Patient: sex F, age 39
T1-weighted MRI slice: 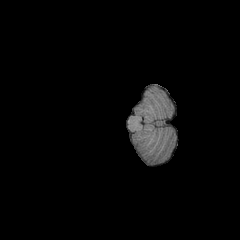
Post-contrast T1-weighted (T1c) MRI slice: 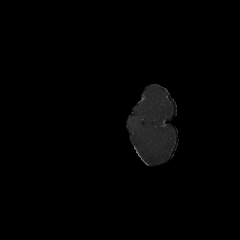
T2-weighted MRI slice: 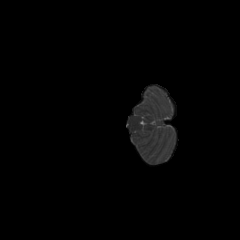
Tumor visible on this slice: no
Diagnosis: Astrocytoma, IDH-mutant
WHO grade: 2